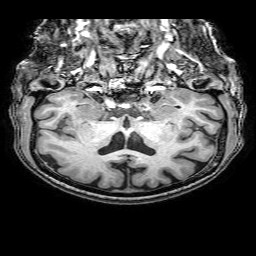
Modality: T1w
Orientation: sagittal
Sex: female
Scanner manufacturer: philips
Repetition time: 0.008162 s
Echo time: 0.00376 s